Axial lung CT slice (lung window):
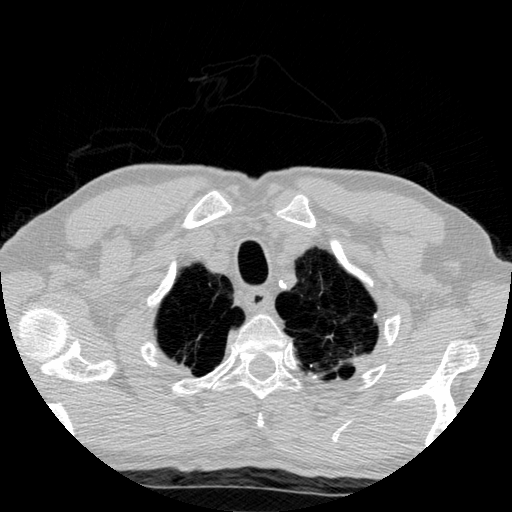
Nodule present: no